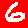
Digit: 6